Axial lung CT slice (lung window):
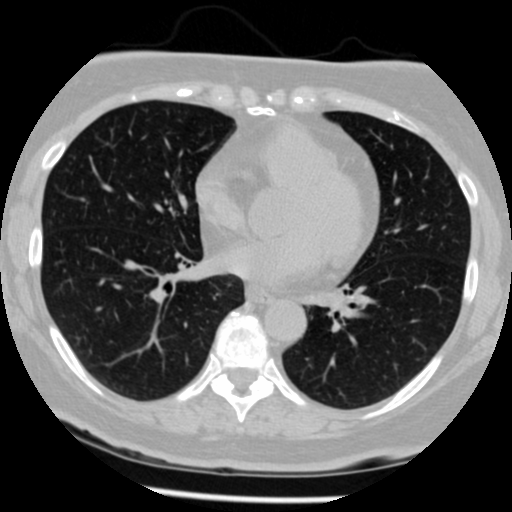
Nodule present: no